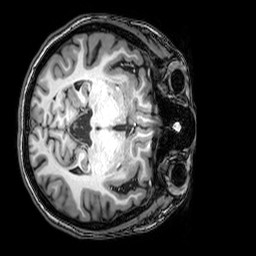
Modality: T1w
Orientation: axial
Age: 25
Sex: female
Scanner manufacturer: philips
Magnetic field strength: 3 T
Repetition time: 0.008113 s
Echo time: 0.003709 s